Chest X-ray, PA view. Patient: 45 years old, sex F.
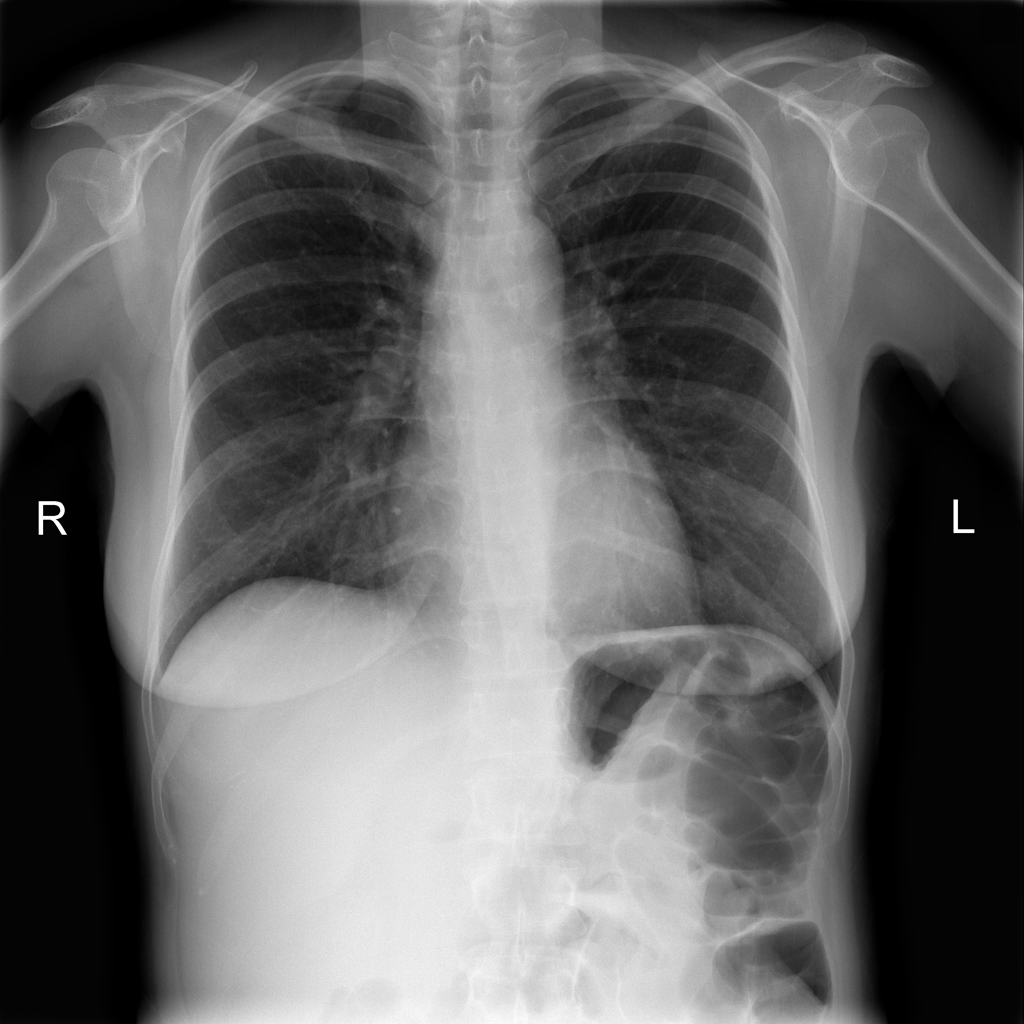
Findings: No Finding